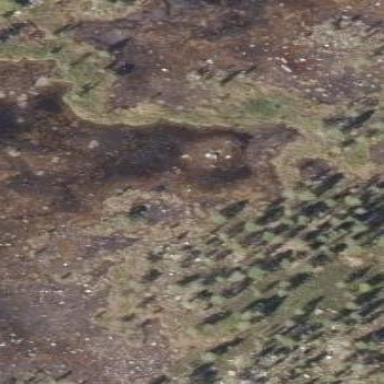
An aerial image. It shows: Bog wetland.